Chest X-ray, PA view. Patient: 55 years old, sex M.
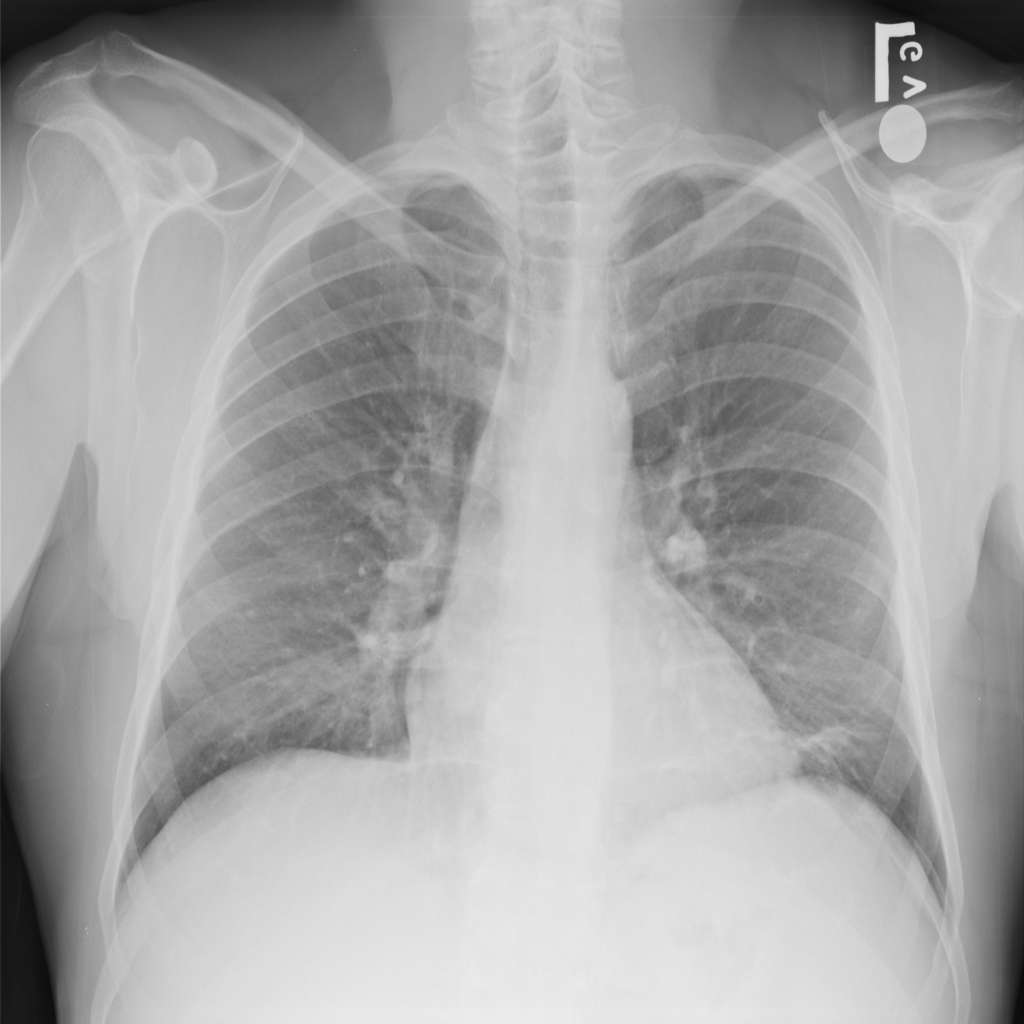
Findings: Atelectasis, Nodule